Question: I've written a method that splits a file into little chunks (<URL> and this is the method that merges those splitted chunks.
The problem I have is with the progress report, the calculation of the 'ChunkProgress' value is wrong:

It should go from 0% to 100% per each chunk.
How I can fix it?
This is how I'm getting the value:
'''
ChunkProgress = (100I / InputStream.Length) * (SizeWritten - BufferLength)
'''
> InputStream.Length = The size in bytes of the current chunk.SizeWritten = The total amount of written bytes from the first chunk.BufferLength= The fixed buffer size used to read/write bytes (in this case is 1 megabyte)
This is the relevant code:
'''
''' <summary>
''' Gets or sets the buffer-size to split or merge, in Bytes.
''' Default value is: <PHONE> bytes (1 megabyte).
''' </summary>
''' <value>The buffer-size.</value>
Public Property BufferSize As Integer = 1048576I
''' <summary>
''' Merges the specified file.
''' </summary>
''' <param name="InputFile">
''' Indicates the file to merge its chunks.
''' This should be the first chunk file (eg: 'File.Part.01.mkv')
''' </param>
''' <param name="OutputFile">Indicates the output file.</param>
''' <param name="Overwrite">
''' If set to <c>true</c> the chunks will be deleted after a successful merge,
''' otherwise, an exception will be thrown.
''' </param>
''' <exception cref="System.IO.IOException">File already exist</exception>
Public Sub Merge(ByVal InputFile As String,
Optional ByVal OutputFile As String = Nothing,
Optional ByVal Overwrite As Boolean = False,
Optional DeleteChunksAfterMerged As Boolean = False)
If Not File.Exists(InputFile) Then
Throw New FileNotFoundException("The specified file doesn't exists.", InputFile)
Exit Sub
ElseIf Not Overwrite AndAlso File.Exists(OutputFile) Then
Throw New IOException(String.Format("File already exist: {0}", OutputFile))
Exit Sub
End If
' The progress event arguments.
Dim ProgressArguments As MergeProgressChangedArgs
' FileInfo instance of the input chunk file.
Dim fInfo As New FileInfo(InputFile)
' Get the filename without extension.
Dim Filename As String = Path.GetFileNameWithoutExtension(fInfo.FullName)
' Remove the chunk enumeration from the filename.
Filename = Filename.Substring(0I, Filename.LastIndexOf("."c))
' TSet the pattern to find the chunk files to merge.
Dim ChunkPatternSearch As String =
Filename & ".*" & If(Not String.IsNullOrEmpty(fInfo.Extension), fInfo.Extension, "")
' Retrieve all the splitted files to merge them.
Dim Chunks As IEnumerable(Of FileInfo) =
From Chunk As String In
Directory.GetFiles(fInfo.DirectoryName, ChunkPatternSearch, SearchOption.TopDirectoryOnly)
Select New FileInfo(Chunk)
' The total filesize to merge, in bytes.
Dim TotalSize As Long =
(From Chunk As FileInfo In Chunks Select Chunk.Length).Sum
' The remaining size to calculate the percentage, in bytes.
Dim SizeRemaining As Long = TotalSize
' Counts the length of the current chunk file to calculate the percentage, in bytes.
Dim SizeWritten As Long = 0L
' The buffer to read data and merge the chunks.
Dim Buffer As Byte() = New Byte() {}
' The buffer length.
Dim BufferLength As Integer = Me.BufferSize
' The total amount of chunks to merge.
Dim ChunkCount As Integer = Chunks.Count
' Keeps track of the current chunk.
Dim ChunkIndex As Integer = 0I
' Keeps track of the total percentage done.
Dim TotalProgress As Double = 0.0R
' Keeps track of the current chunk percentage done.
Dim ChunkProgress As Double = 0.0R
' Create the output file to merge the chunks inside.
Using OutputStream As New FileStream(OutputFile, FileMode.Create)
Using BinaryWriter As New BinaryWriter(OutputStream)
' Iterate the chunks.
For Each Chunk As FileInfo In Chunks
' Open the chunk to start reading bytes.
Using InputStream As New FileStream(Chunk.FullName, FileMode.Open)
Using BinaryReader As New BinaryReader(InputStream)
' Read until reached the end-bytes of the chunk file.
While (InputStream.Position < InputStream.Length)
' Read bytes from the chunk file (BufferSize byte-length).
Buffer = BinaryReader.ReadBytes(BufferLength)
' Write those bytes in the output file.
BinaryWriter.Write(Buffer)
' Increment the bytes-written counter.
SizeWritten += Buffer.Count
' Decrease the bytes-remaining counter.
SizeRemaining -= Buffer.Count
TotalProgress = (TotalSize - SizeRemaining) * (100I / TotalSize)
ChunkProgress = (100I / InputStream.Length) * (SizeWritten - BufferLength)
' (100I / InputStream.Length) * (SizeWritten - BufferLength)
' Set the progress event-arguments.
ProgressArguments = New MergeProgressChangedArgs(
TotalProgress:=TotalProgress,
ChunkProgress:=ChunkProgress,
ChunksToMerge:=ChunkCount,
ChunksMerged:=ChunkIndex)
' Report the progress.
RaiseEvent MergeProgressChanged(Me, ProgressArguments)
End While ' (InputStream.Position < InputStream.Length)
ChunkIndex += 1I 'Increment the chunk file counter.
End Using ' BinaryReader
End Using ' InputStream
Next Chunk
OutputStream.Flush()
End Using ' BinaryWriter
End Using ' OutputStream
If DeleteChunksAfterMerged Then ' Delethe the chunk files.
For Each Chunk As FileInfo In Chunks
File.Delete(Chunk.FullName)
Next Chunk
End If ' DeleteChunksAfterMerged
End Sub
'''
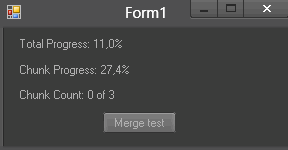
Answer: You need this to calc the percentage for the entire file:
'''
' Increment the bytes-written counter.
SizeWritten += Buffer.Count
'''
But it doesnt have any role in reporting the chunk progress. If you look at the GIF, you'll see it tips over to 100% right at the moment it starts writing chunk #2, then again to 200% when you start to do Chunk 3. To fix it, you need a new ChunkBytesWritten type var:
'''
' Increment the bytes-written counter.
SizeWritten += Buffer.Count
ChunkBytes+= Buffer.Count
'''
Then reset it when the ChunkIndex changes:
'''
ChunkIndex += 1
ChunkBytes = 0
'''
The calc then should be:
'''
ChunkProgress = (100I / InputStream.Length) * (ChunkBytes - BufferLength)
'''